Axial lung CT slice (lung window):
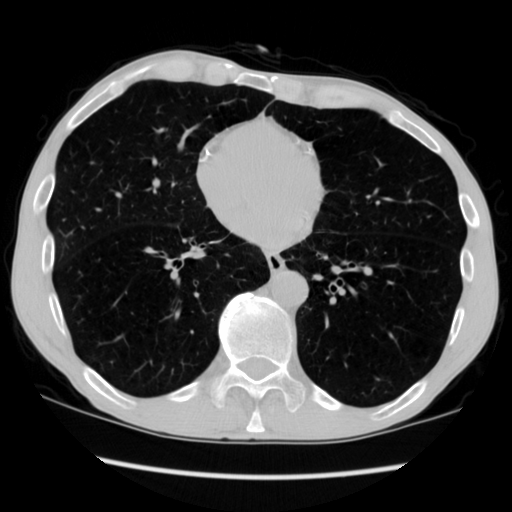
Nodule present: no